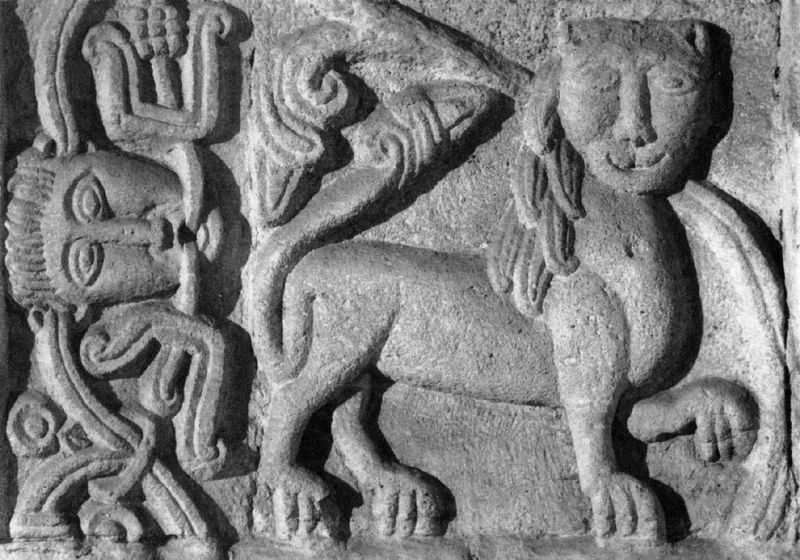
Titel: Stiftskirche St. Cyriakus in Gernrode
Standort: Gernrode, St. Cyriakus (EU - D - Nds)
Schlagwörter: feuer, flügel, kopf, ausschnitt, grau, mund, nase, tier, ornament, augen, gesicht, haupt, mensch, stein, haare, statue, mähne, schwanz, relief, figuren, face, foto, pfote, teufel, maul, zunge, löwe, zungen, tatzen, sphinx, lowe, spinx, gorgone, stone, carving